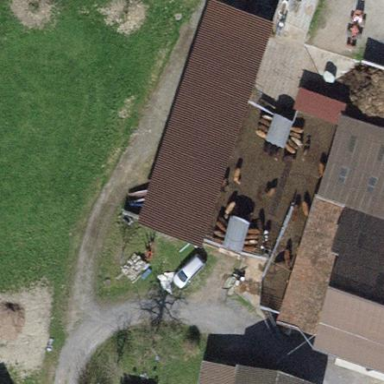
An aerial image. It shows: View of roof of building.